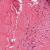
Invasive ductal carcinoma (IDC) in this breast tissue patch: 0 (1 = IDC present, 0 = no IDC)